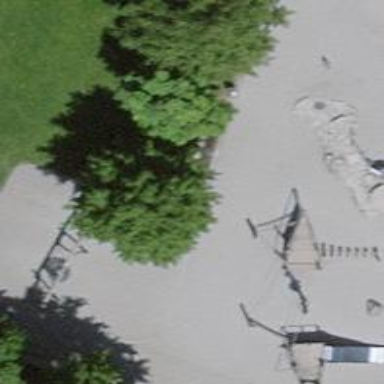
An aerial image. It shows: Black bench.